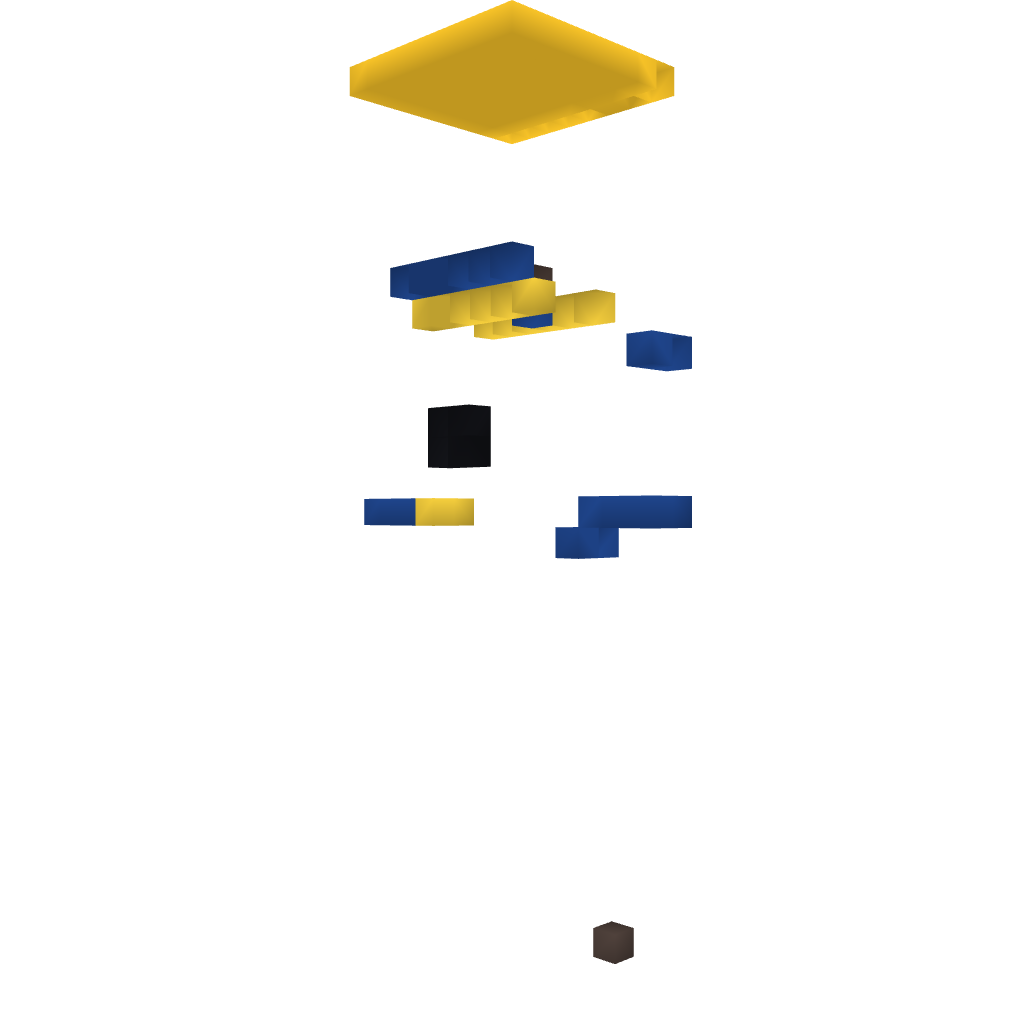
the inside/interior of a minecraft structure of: Atlantean Statue